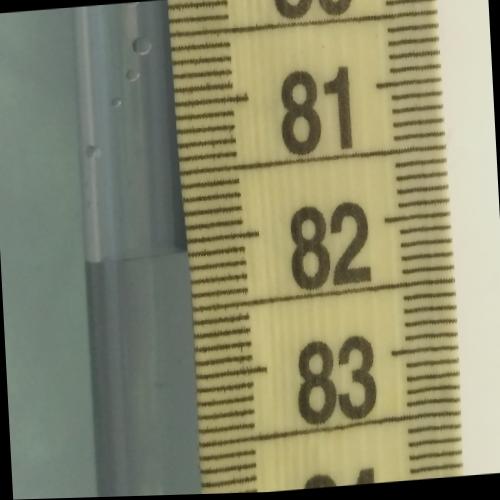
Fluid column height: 82.1 cm